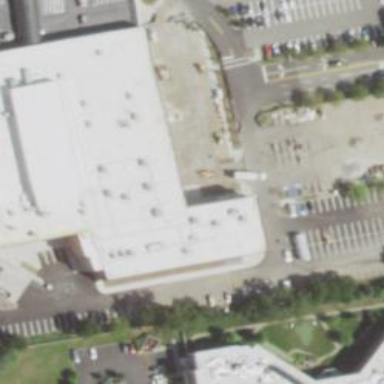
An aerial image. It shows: Fitness centre on leisure land.